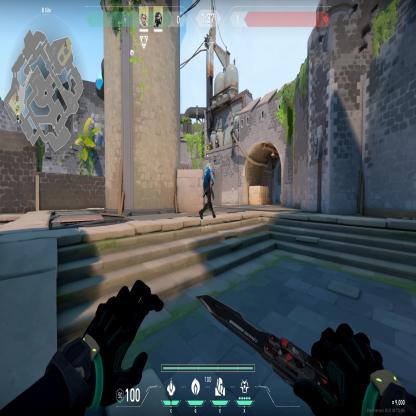
Label: teammate